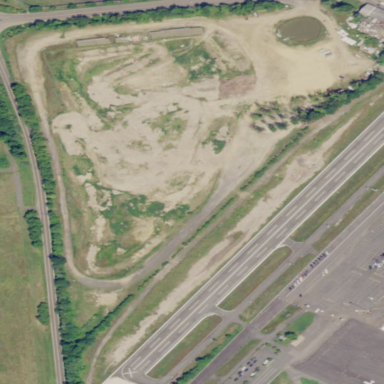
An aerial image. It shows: Brownfield site.